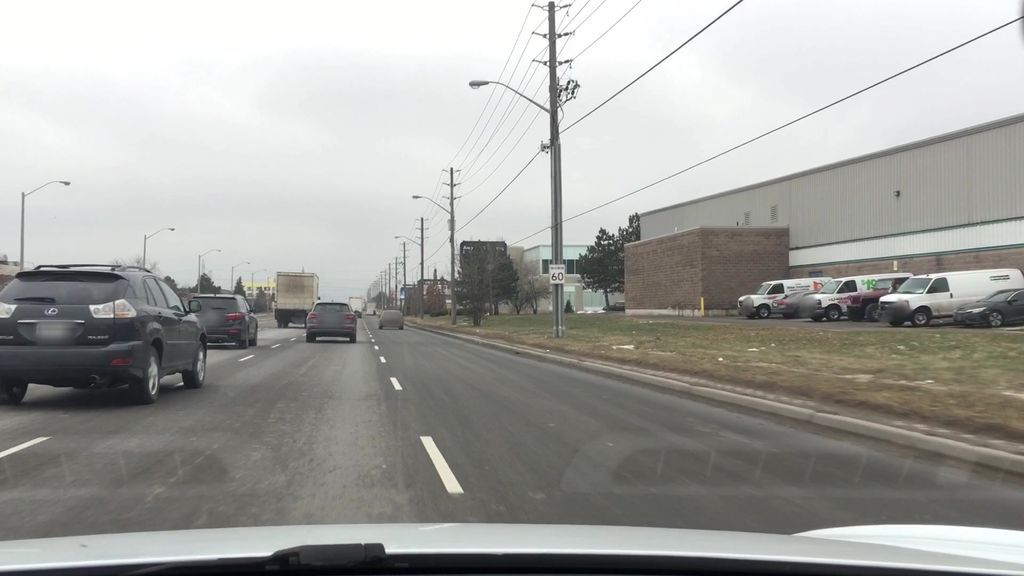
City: toronto